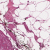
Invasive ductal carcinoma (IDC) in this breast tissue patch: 0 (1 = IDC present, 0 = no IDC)